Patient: sex F, age 66
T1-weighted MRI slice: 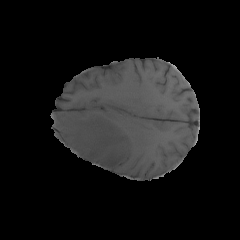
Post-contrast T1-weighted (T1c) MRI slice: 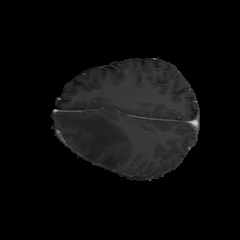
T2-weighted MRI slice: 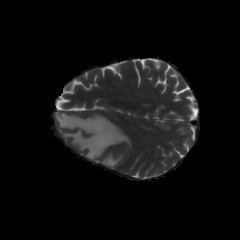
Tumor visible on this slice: yes
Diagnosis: Glioblastoma, IDH-wildtype
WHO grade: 4